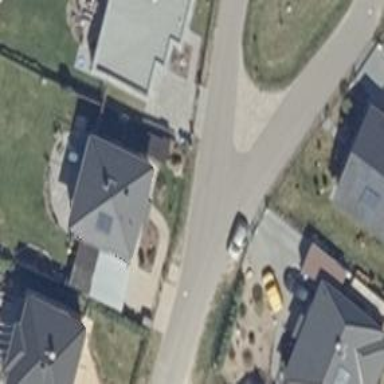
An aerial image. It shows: Smooth asphalt road in residential area.